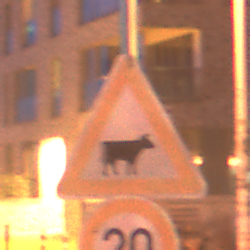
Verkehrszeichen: ViehtriebLinks
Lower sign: Geschwindigkeit20
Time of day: Night
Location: Outdoor (Urban)
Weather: PartlyCloudy
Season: NotSpecified
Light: Artificial